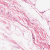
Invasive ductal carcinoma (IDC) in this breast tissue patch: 0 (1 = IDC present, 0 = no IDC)